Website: lowes
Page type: newsletter-management
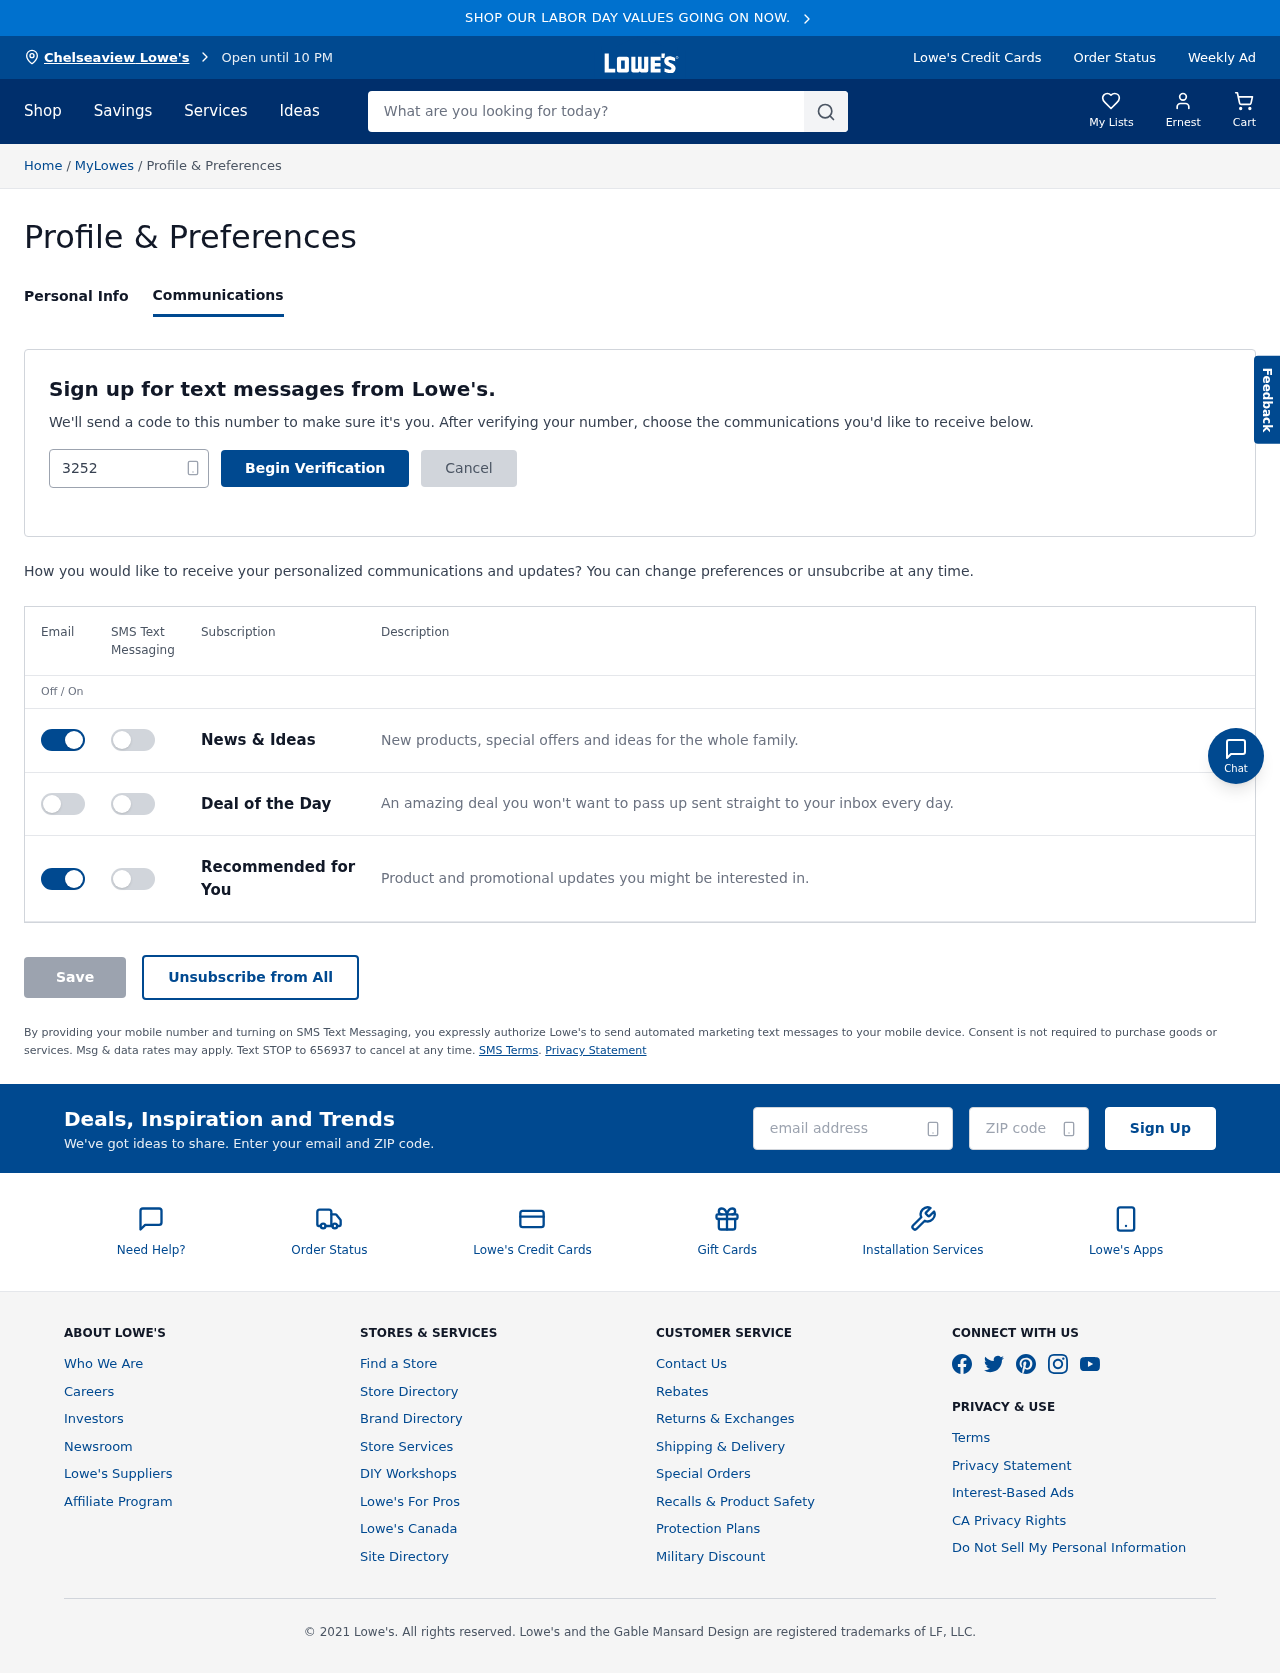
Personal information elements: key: PII_CITY
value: Chelseaview Lowe's
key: PII_EMAIL
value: ernest.stevens@gmail.com
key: PII_FIRSTNAME
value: Ernest
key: PII_PHONE
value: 3252067836
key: PII_POSTCODE
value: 79393
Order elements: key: ORDER_NUM_ITEMS
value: Cart
Search elements: key: HEADER_SEARCH
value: What are you looking for today?